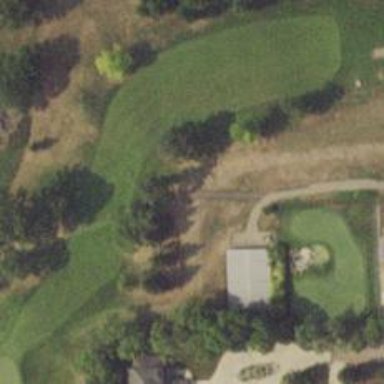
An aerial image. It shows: Path for both roads and golfers.